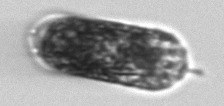
Label: Hemiaulus